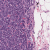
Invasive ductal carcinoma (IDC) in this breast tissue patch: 1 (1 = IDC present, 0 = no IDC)